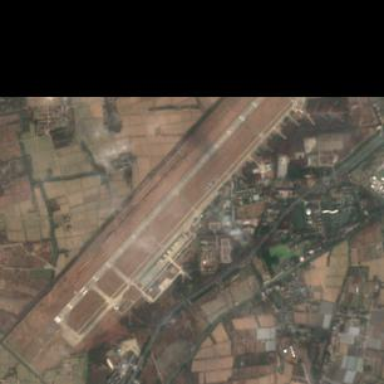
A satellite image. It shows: Military airfield located within larger aerodrome area.